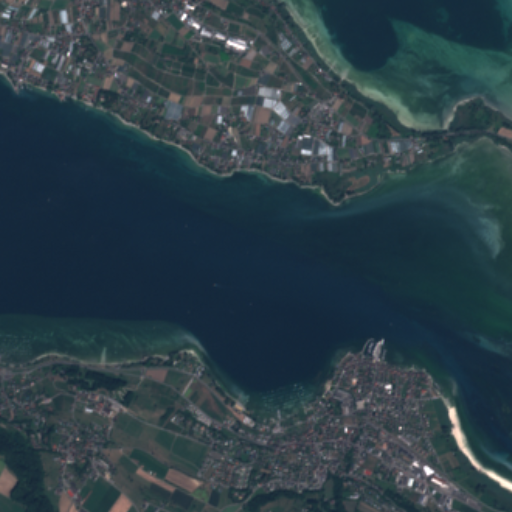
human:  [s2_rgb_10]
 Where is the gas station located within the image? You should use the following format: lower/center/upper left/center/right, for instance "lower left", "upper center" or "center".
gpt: The gas station is located in the lower left of the image.
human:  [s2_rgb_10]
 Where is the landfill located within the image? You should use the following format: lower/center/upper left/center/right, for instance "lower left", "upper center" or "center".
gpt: There is no landfill in the image.